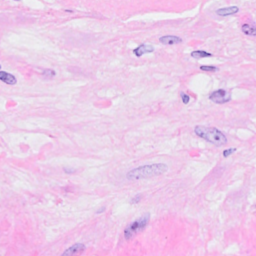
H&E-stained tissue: Breast